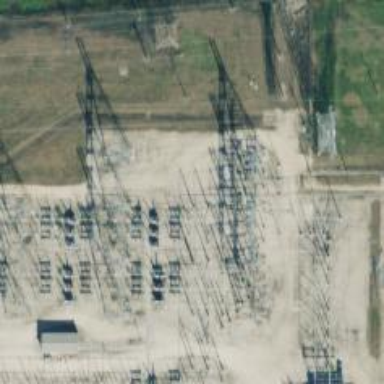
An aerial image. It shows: Switch used for power control.